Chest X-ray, AP view. Patient: 15 years old, sex M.
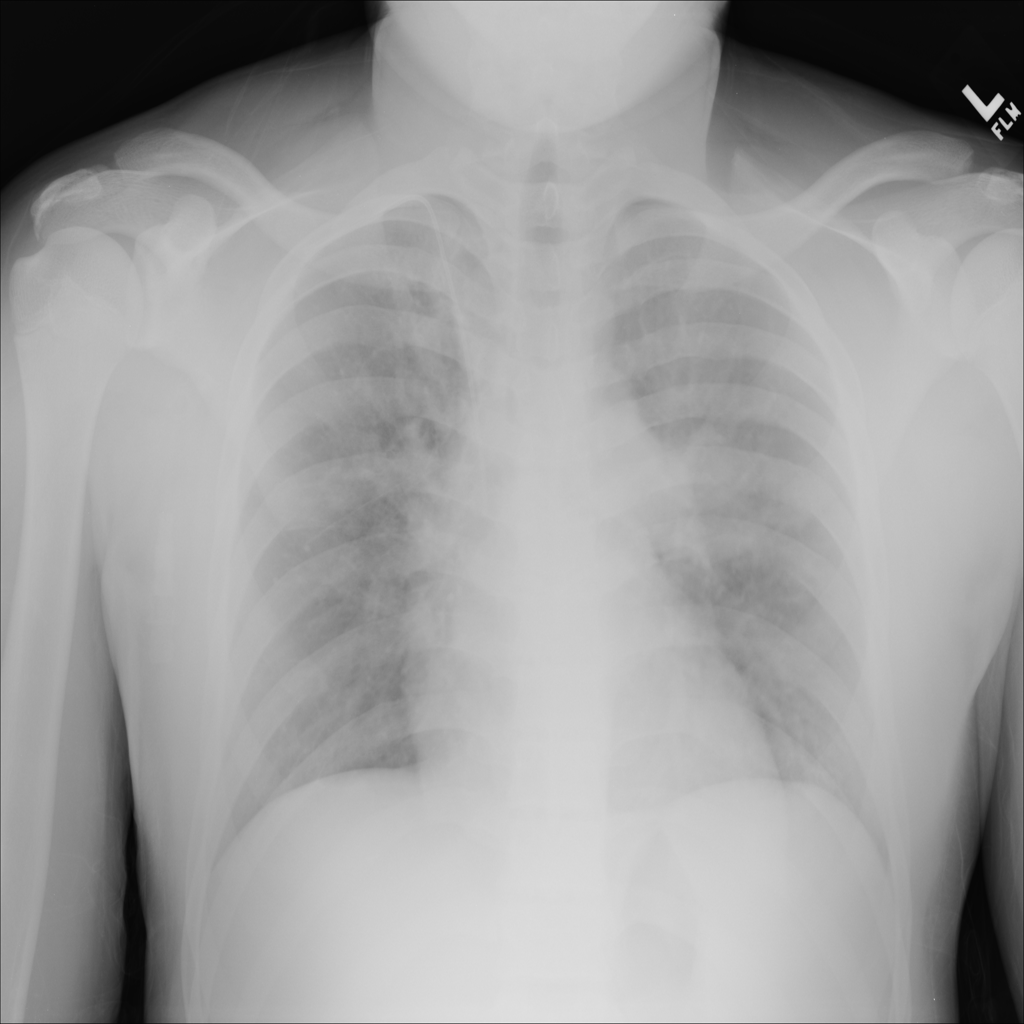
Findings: Consolidation